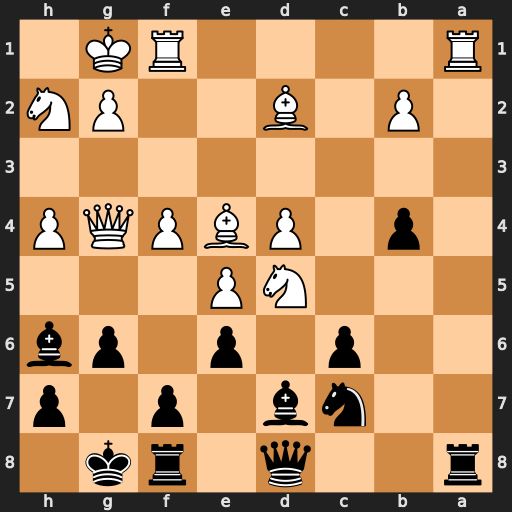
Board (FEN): r2q1rk1/2nb1p1p/2p1p1pb/3NP3/1p1PBPQP/8/1P1B2PN/R4RK1
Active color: b
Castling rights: -
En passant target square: -
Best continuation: exd5 Rxa8 Nxa8 f5 Bxd2